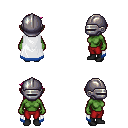
a pixel art fantasy rpg character, female body template, orc, green skin, white trimmed cape, red pants, pink pixie cut hairstyle, metal helm, black shoes, four views (front, back, left, right), 2x2 character sprite sheet, small pixel art, hard edges, no anti-aliasing